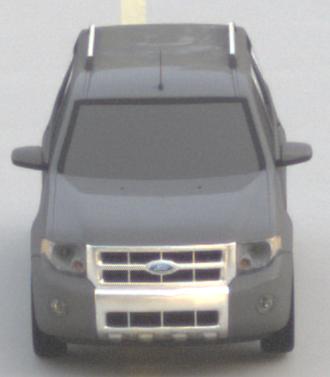
Make: Ford
Model: Escape Hybrid
Detailed model: -
Model produced from: 2004
Model produced until: 2012
Doors: 5
Color: gray
Road condition: dry road
Daytime: sunrise or sunset
Contrast: low contrast